Field crop: maize
Growth stage: 2
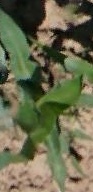
Species: maize